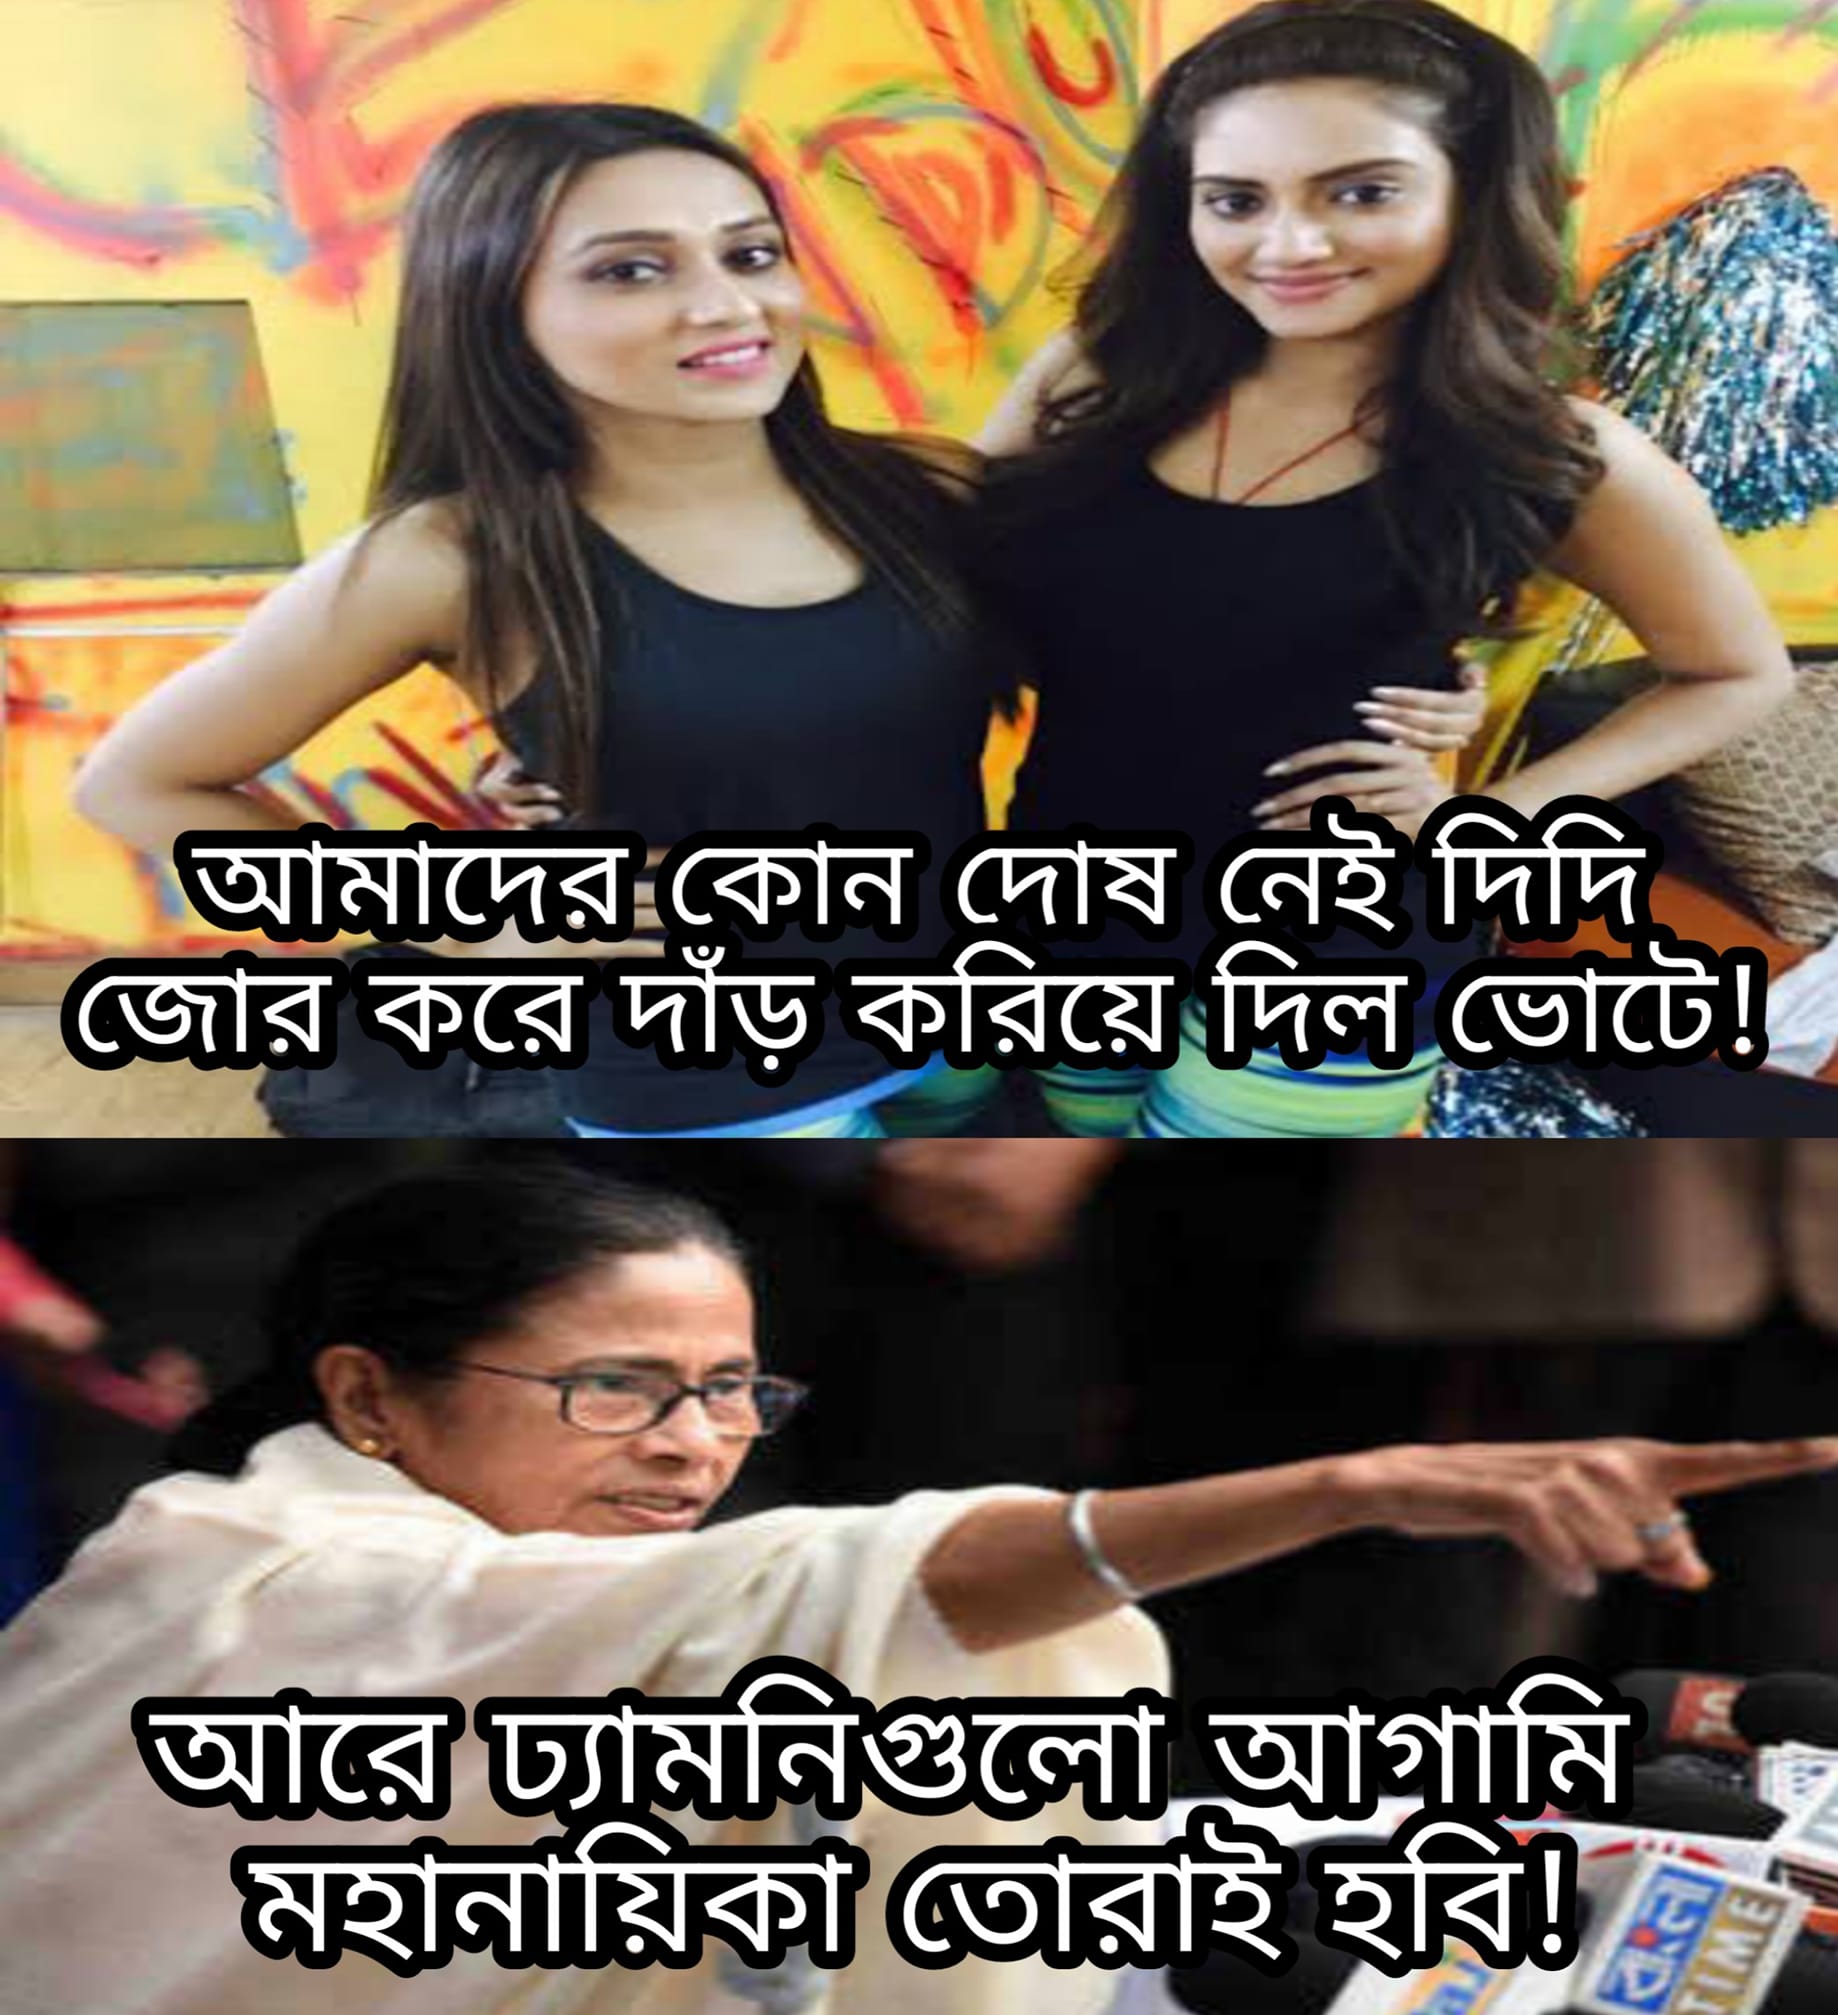
Caption: আমাদের কোন দোষ নেই দিদি জোর করে দাঁড় করিয়ে দিল ভোটে !   আরে ঢ্যামনিগুলো আগামি মহানায়িকা তোরাই হবি !
Label: hate